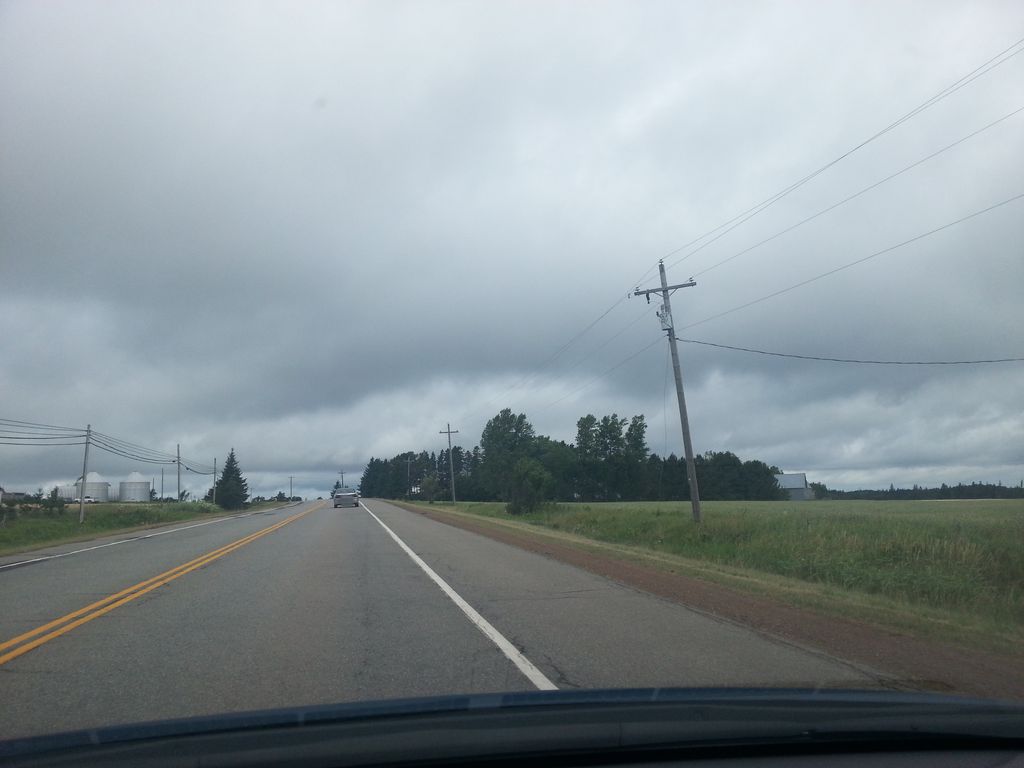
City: charlottetown